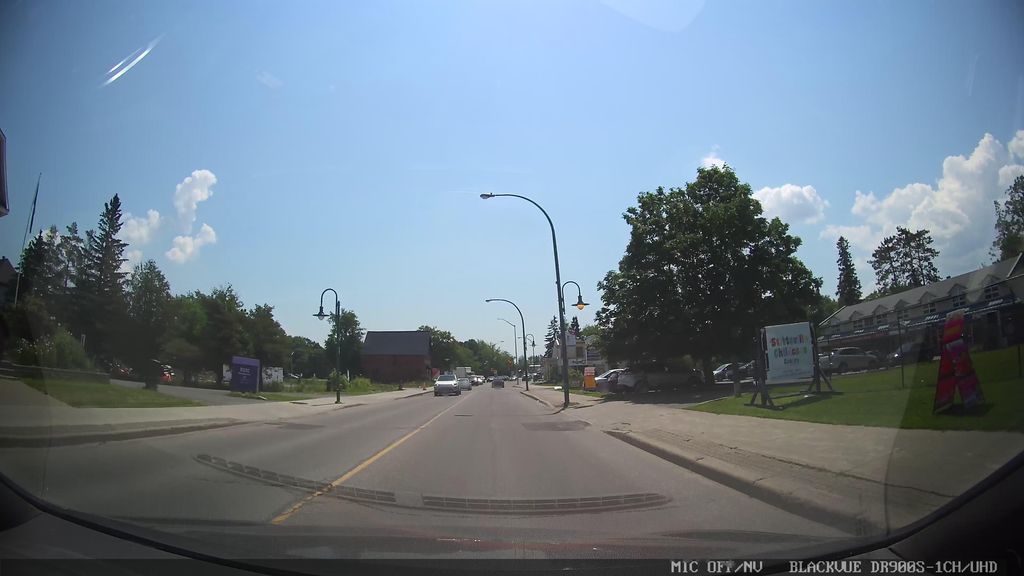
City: ottawa-gatineau